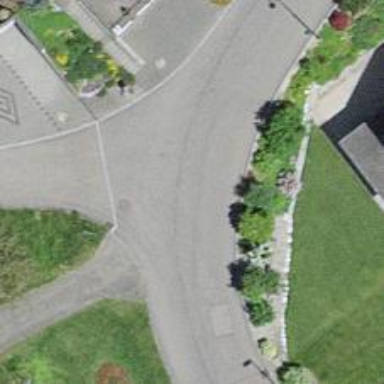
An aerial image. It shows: Residential road with asphalt surface and no sidewalk.